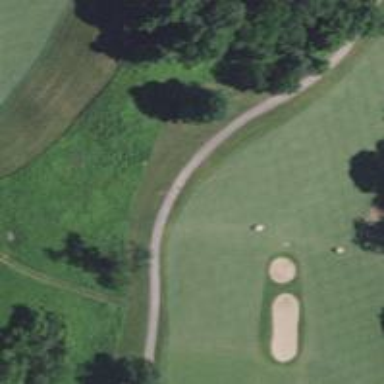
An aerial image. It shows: View of golf hole.